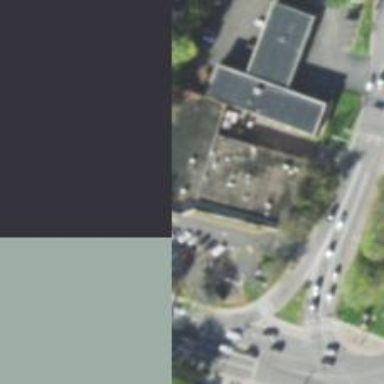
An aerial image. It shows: Post office.